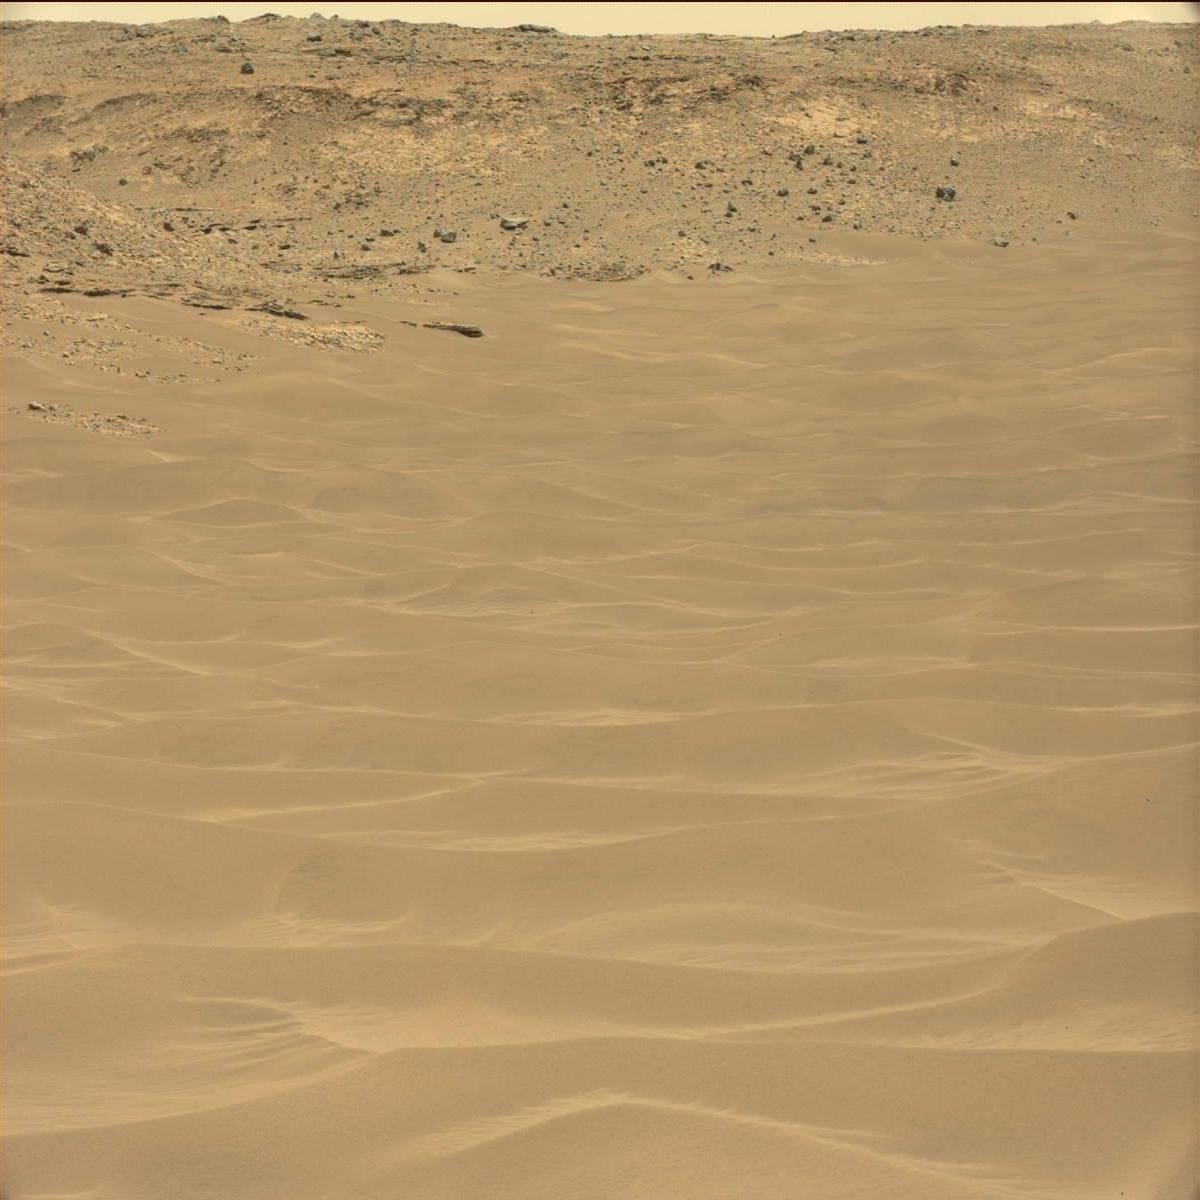
Terrain classes present: Bedrock, Sand / Soil, Sky